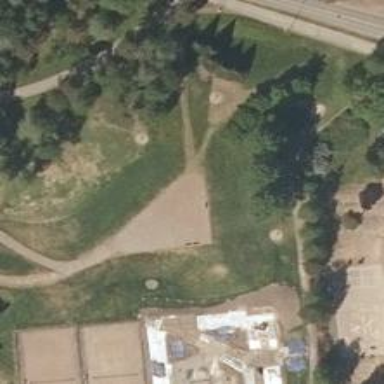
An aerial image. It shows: Disc golf basket.